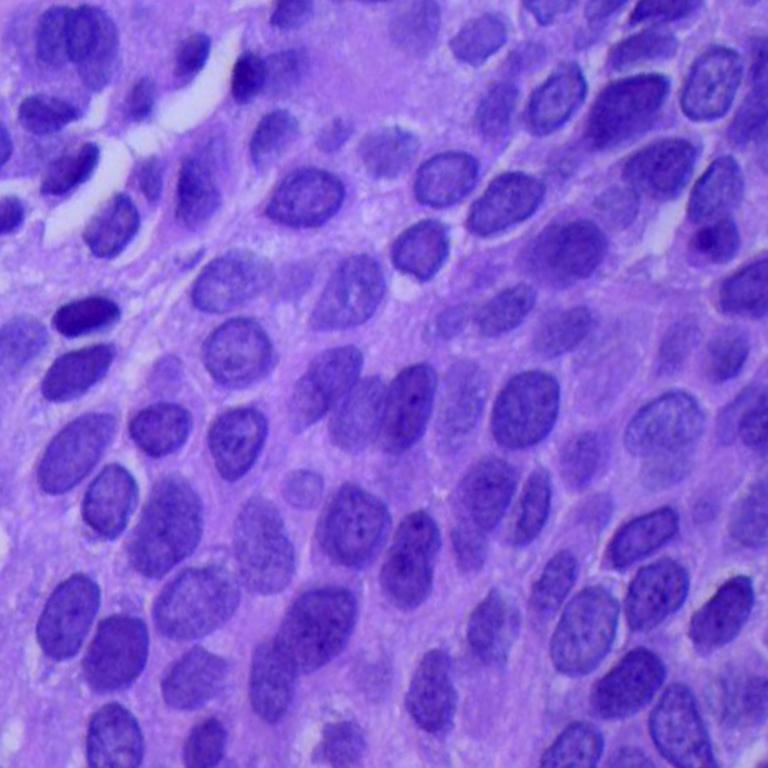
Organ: lung
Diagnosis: squamous carcinomas